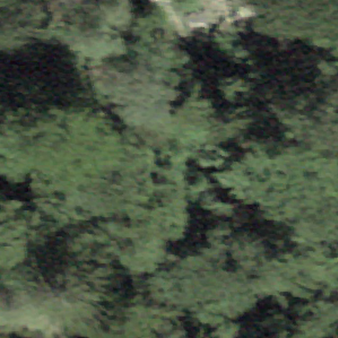
Label: other